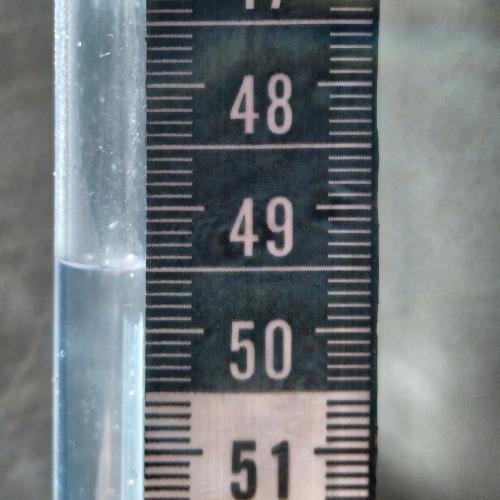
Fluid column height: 49.5 cm